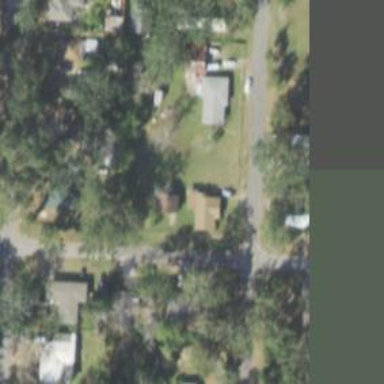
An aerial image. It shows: This residential area consists of single-family homes.